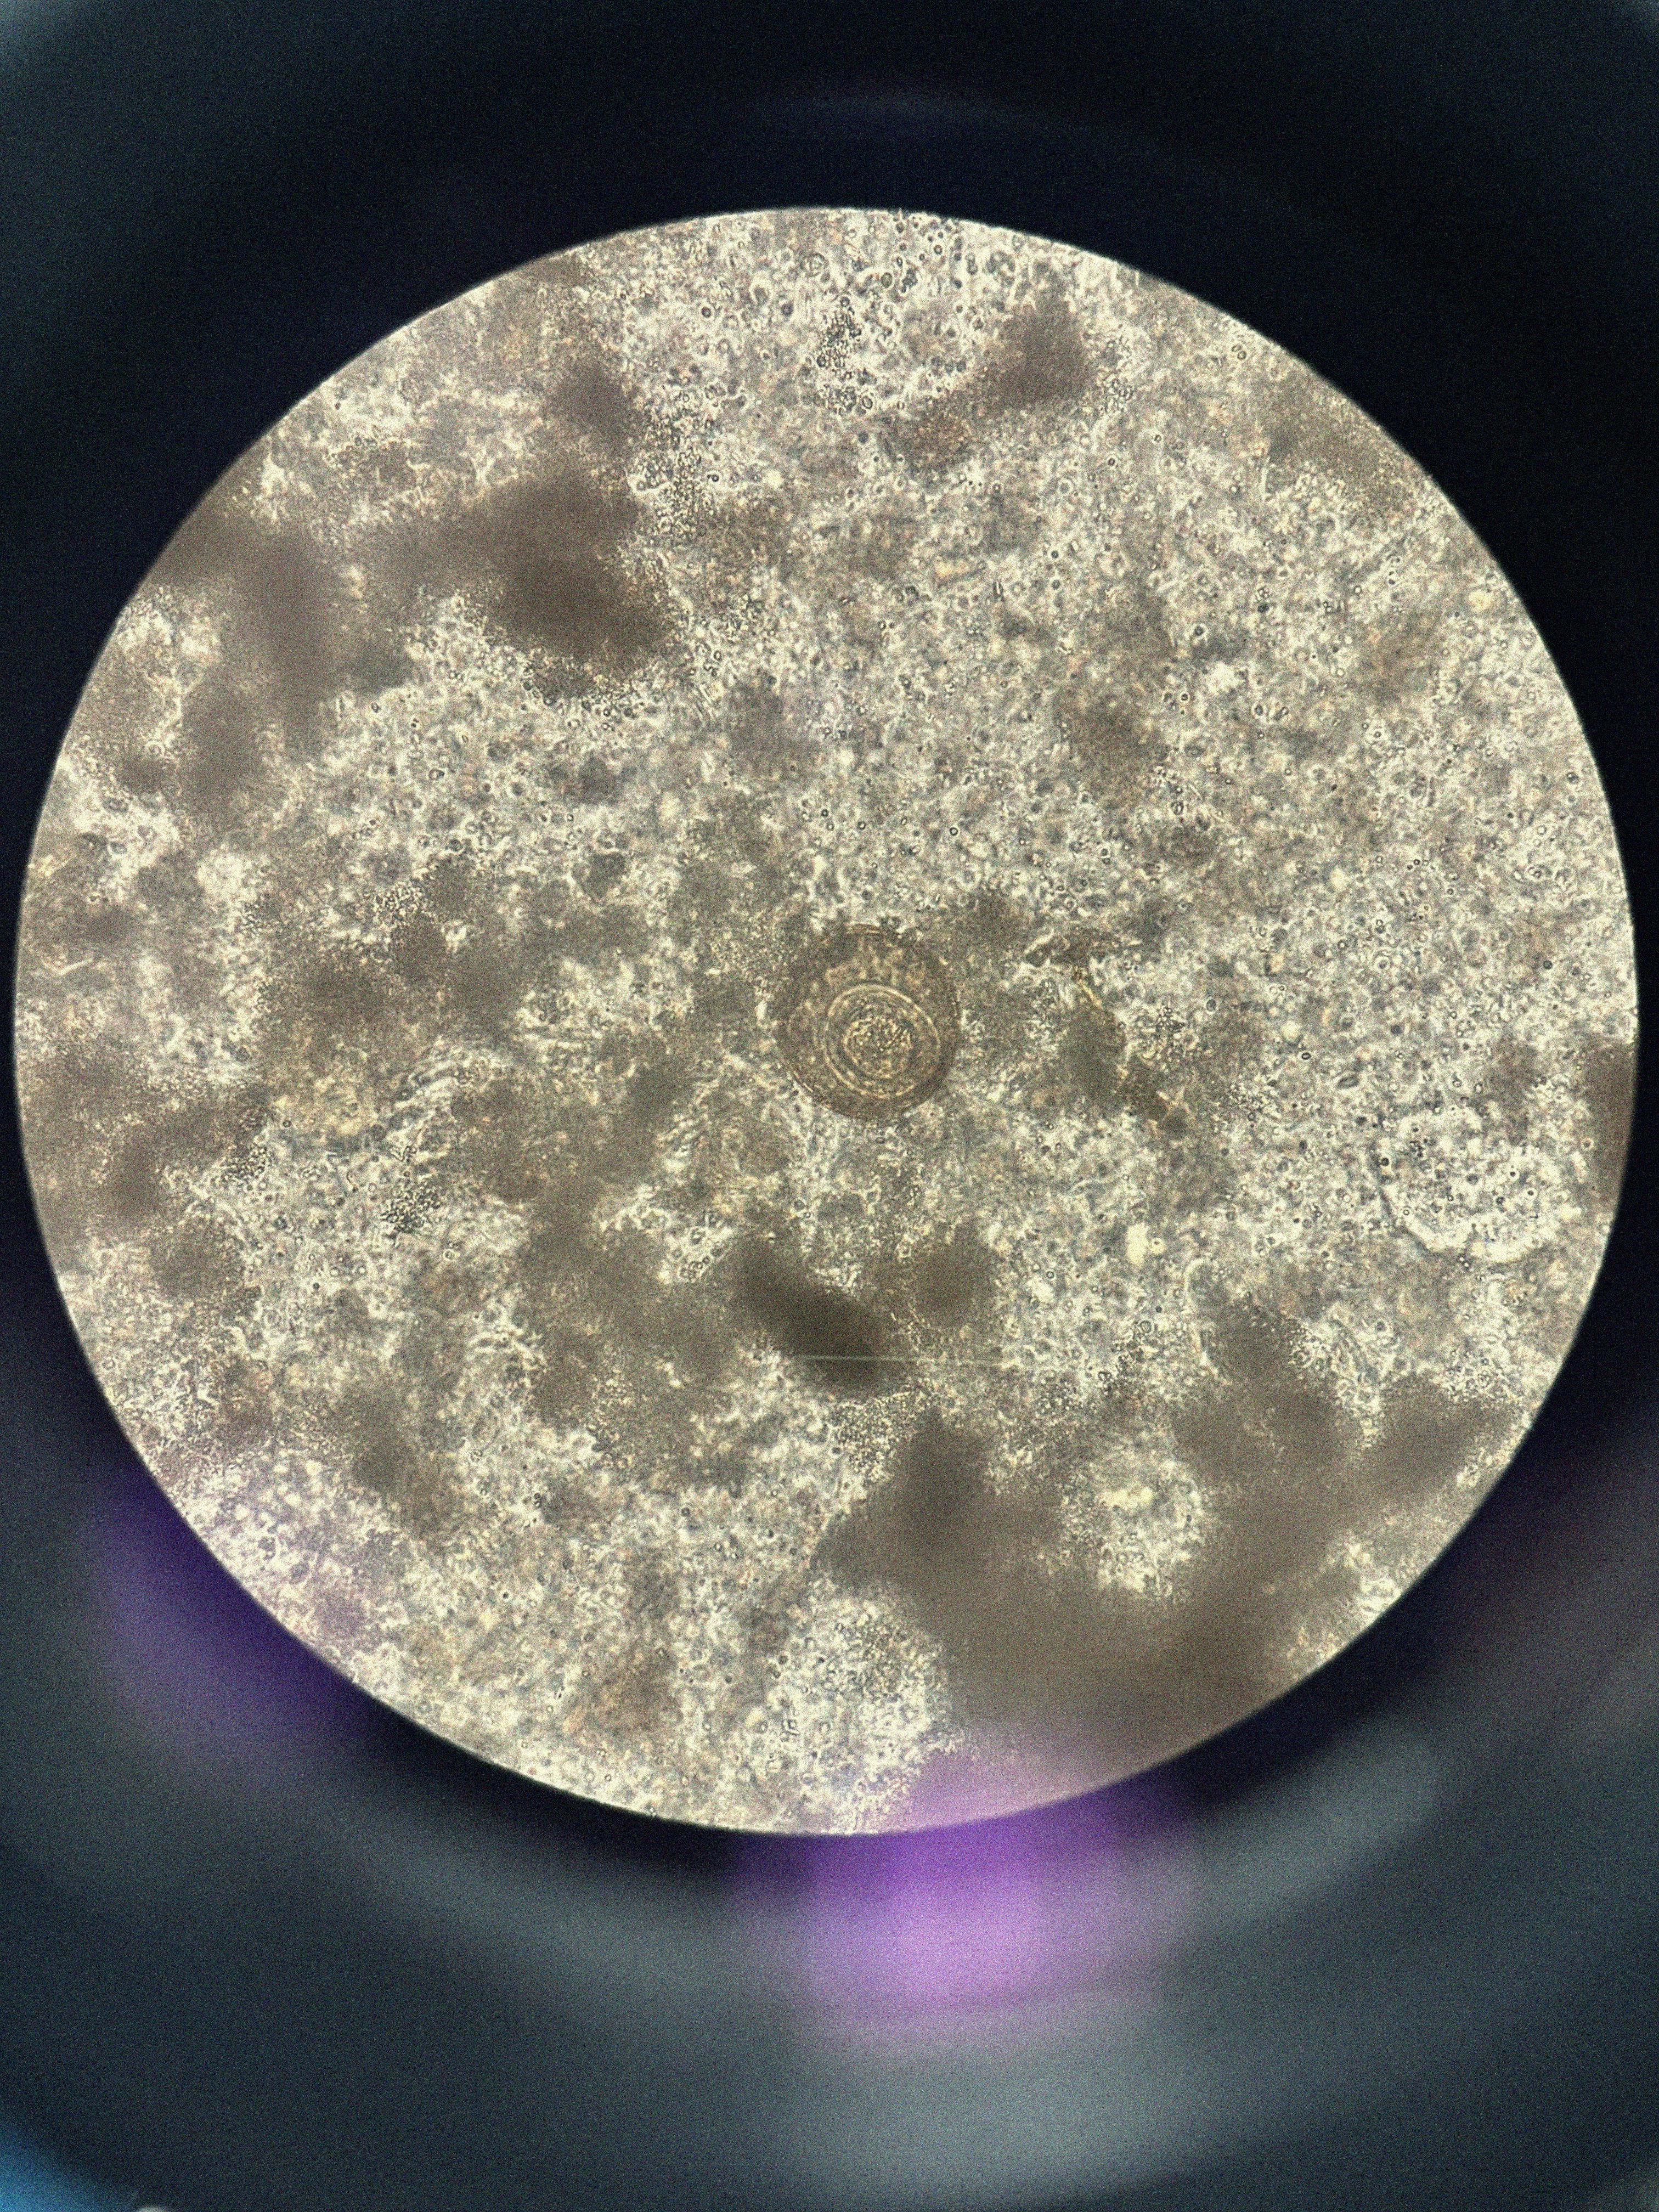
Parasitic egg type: Hymenolepis diminuta